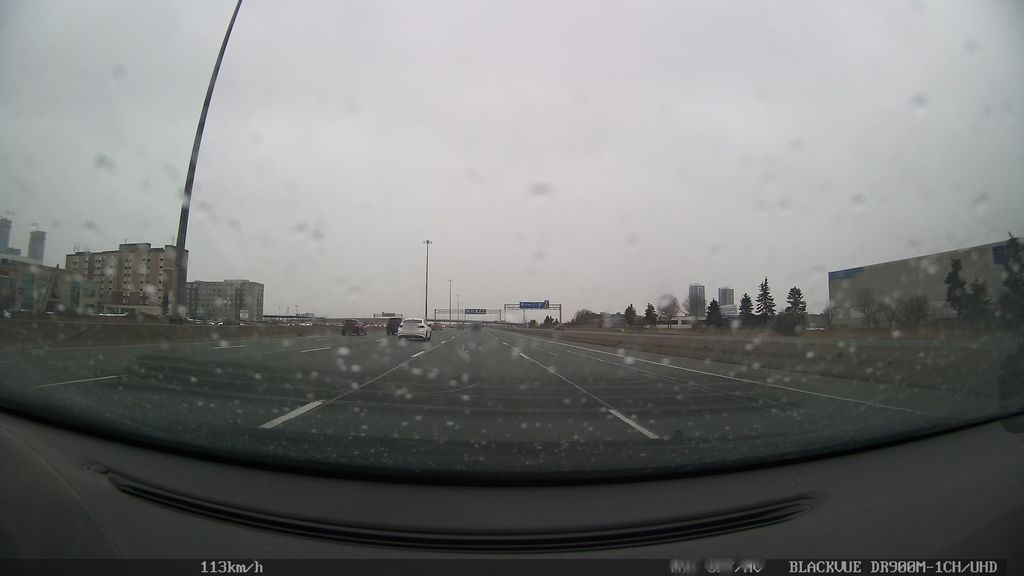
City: toronto